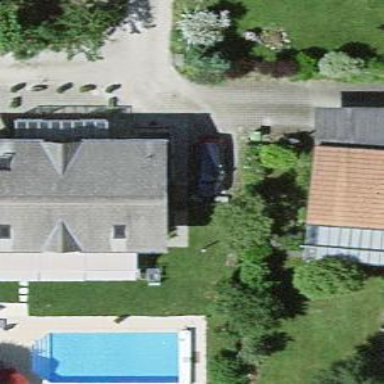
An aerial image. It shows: Residential building.